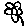
Label: flower